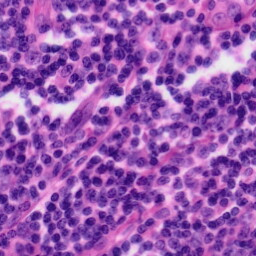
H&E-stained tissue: Tonsil